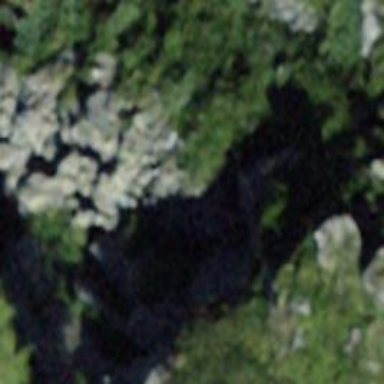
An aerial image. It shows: Natural cliff.